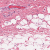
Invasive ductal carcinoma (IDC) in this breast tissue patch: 0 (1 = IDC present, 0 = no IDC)